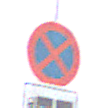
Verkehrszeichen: AbsolutesHalteverbot
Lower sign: HinweisDurchSinnbild16
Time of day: Midday
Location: Outdoor (Suburban)
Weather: Overcast
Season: NotSpecified
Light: Natural